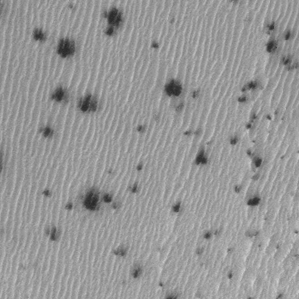
Label: frost